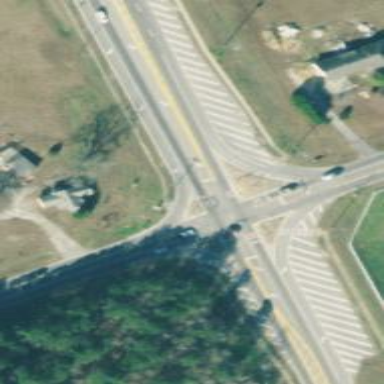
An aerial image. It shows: Marked crossing on footway.